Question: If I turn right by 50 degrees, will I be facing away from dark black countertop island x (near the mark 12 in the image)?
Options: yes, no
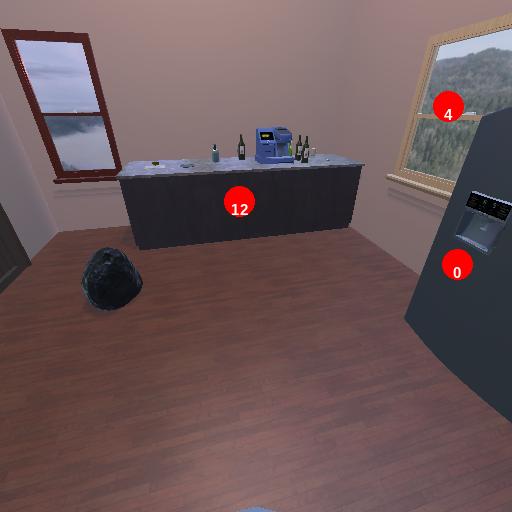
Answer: yes